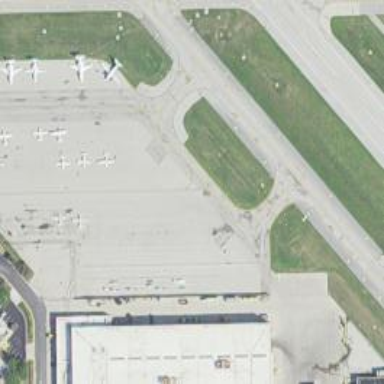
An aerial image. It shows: View of taxiway at the airport.